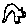
Label: cat